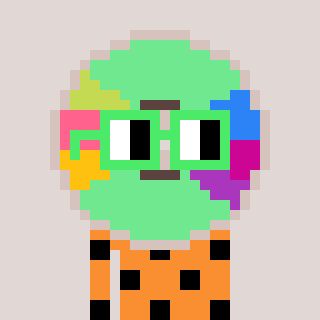
a pixel art character with square light green glasses, a cd-shaped head and a orange-colored body on a warm background